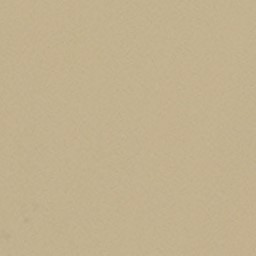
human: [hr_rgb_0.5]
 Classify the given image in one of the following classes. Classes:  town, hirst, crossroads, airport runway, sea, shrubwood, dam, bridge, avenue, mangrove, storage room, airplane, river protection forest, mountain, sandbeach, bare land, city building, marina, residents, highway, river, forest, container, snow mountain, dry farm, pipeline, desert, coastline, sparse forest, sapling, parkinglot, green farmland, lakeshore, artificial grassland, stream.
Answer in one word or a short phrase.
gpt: desert